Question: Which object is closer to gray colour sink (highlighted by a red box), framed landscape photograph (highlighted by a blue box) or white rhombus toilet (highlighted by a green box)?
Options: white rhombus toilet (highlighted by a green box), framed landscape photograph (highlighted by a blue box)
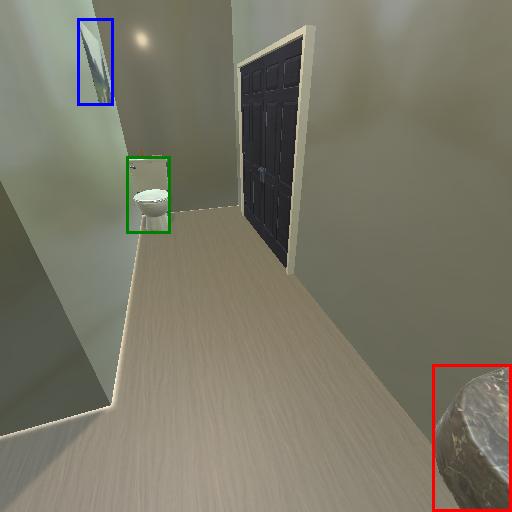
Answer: white rhombus toilet (highlighted by a green box)